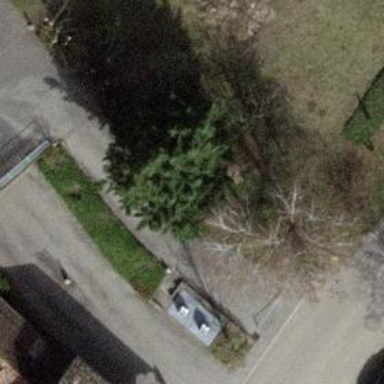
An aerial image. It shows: Evergreen needle-leaved tree.